Question: I'm developing an Android App for practice that uses a Weather API and presents current weather data on screen. It's supposed to use Picasso to present the weather icon for the current weather state on an ImageView element. However, Android Studio cannot resolve the .with() method although it recognises Picasso. I added Picasso to my dependencies and I also added the import for Picasso in the class.
Screenshot of the code section - .with() in red beacuse it's unresolved

I won't add the code for the whole class because it's kind of big and can get confusing so here is the whole code for the function where I'm referencing Picasso:
'''
@Override
protected void onPostExecute(String s) {
super.onPostExecute(s);
if(s.contains("Error: Not found city")){
pd.dismiss();
return;
}
Gson gson = new Gson();
Type mType = new TypeToken<OpenWeatherMap>(){}.getType();
openWeatherMap = gson.fromJson(s, mType);
pd.dismiss();
txtCity.setText(String.format("%s,%s", openWeatherMap.getName(),openWeatherMap.getSys().getCountry()));
txtLastUpdate.setText(String.format("Last Updated: %s", Common.getDateNow()));
txtDescription.setText(String.format("%s", openWeatherMap.getWeatherList().get(0).getDescription()));
txtHumidity.setText(String.format("%d%%", openWeatherMap.getMain().getHumidity()));
txtTime.setText(String.format("%s/%s", Common.unixTimeStampToDateTime(openWeatherMap.getSys().getSunrise()), Common.unixTimeStampToDateTime(openWeatherMap.getSys().getSunset())));
txtCelsius.setText(String.format("%.2f degC", openWeatherMap.getMain().getTemp()));
Picasso.with(MainActivity.this)
.load(Common.getImage(openWeatherMap.getWeatherList().get(0).getIcon()))
.into(imageView);
}
'''
I'm using Android Studio V3.0.1, Android API 26 and Picasso V2.71828. Thanks in advance. Cheers!
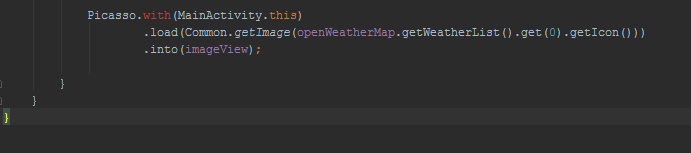
Answer: use like this :
'''
Picasso.get().load(Common.getImage(openWeatherMap.getWeatherList().get(0).getIcon()))
.into(imageView);
'''